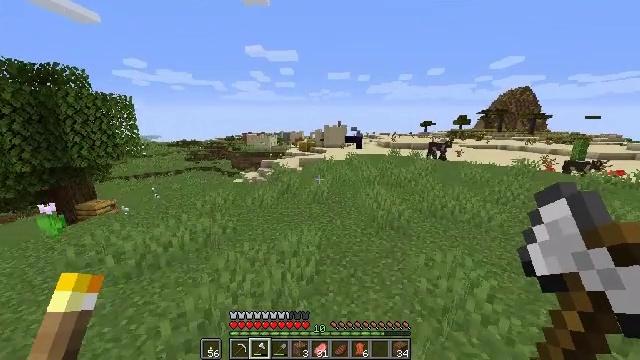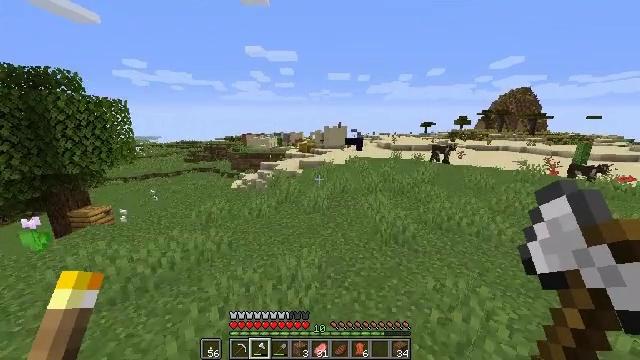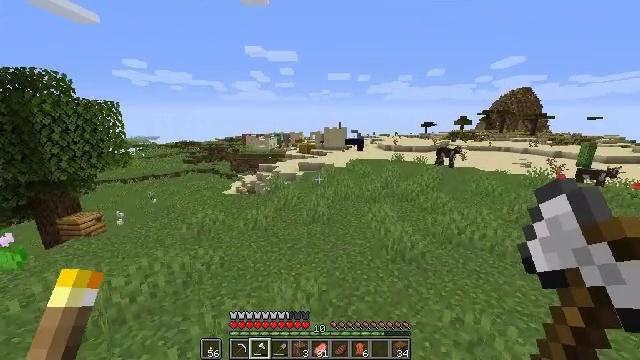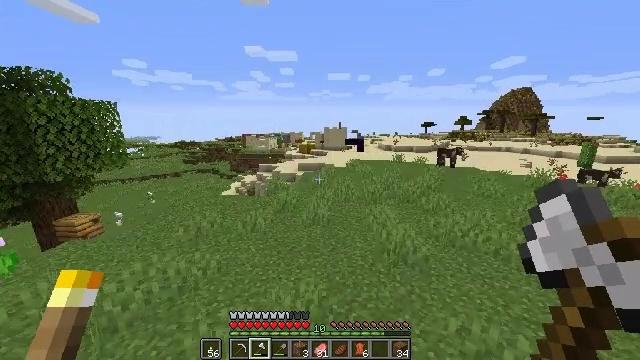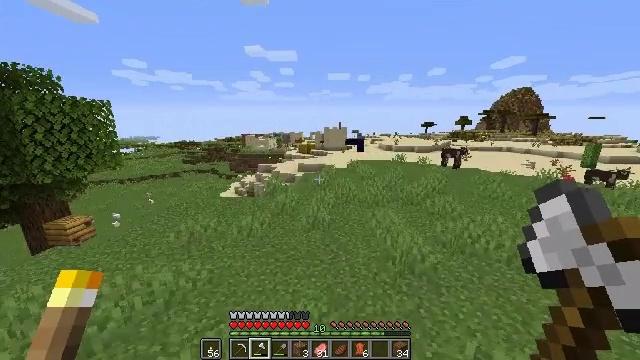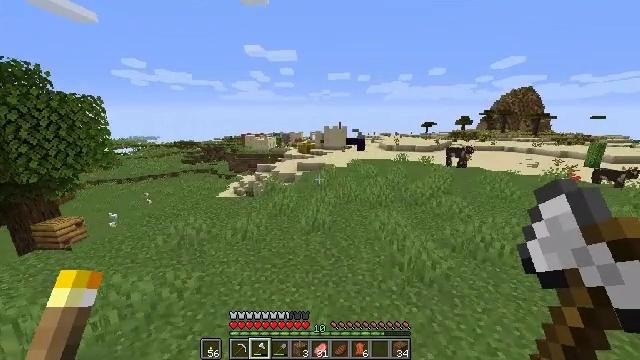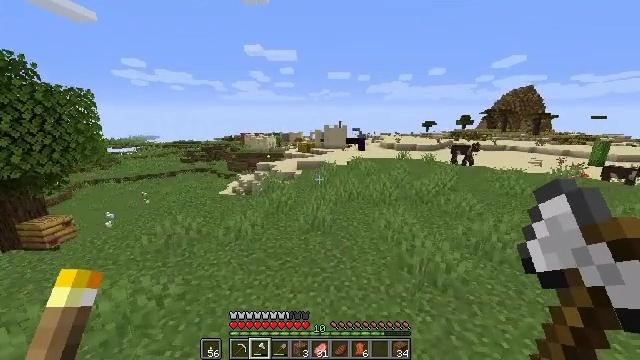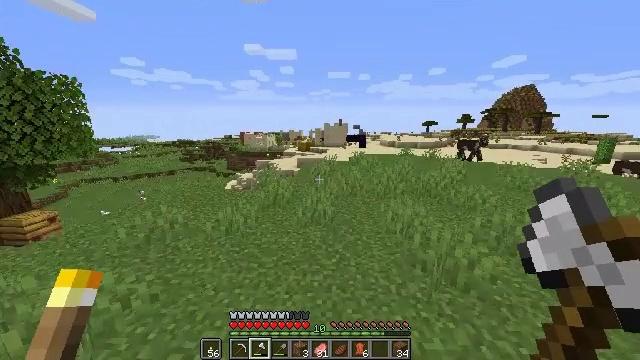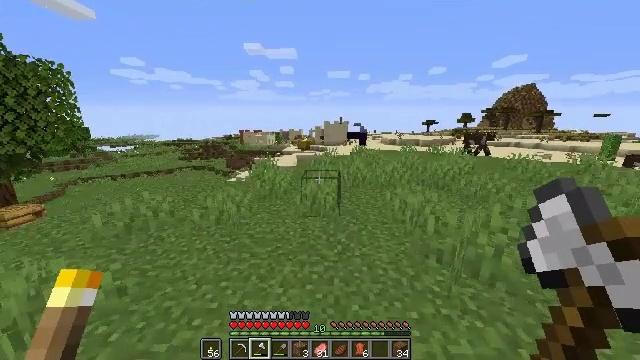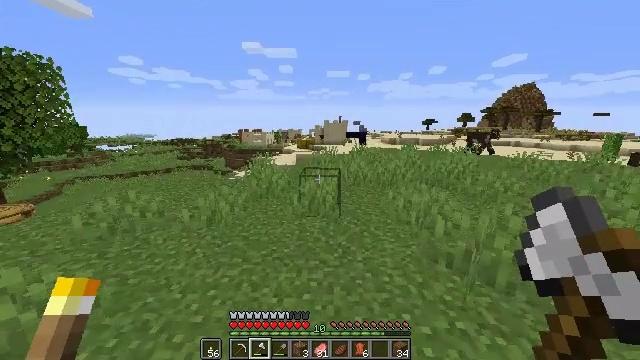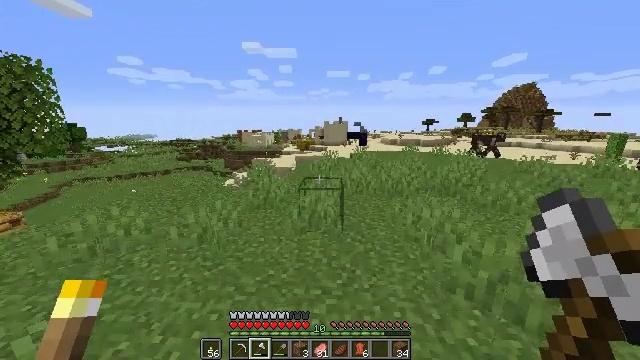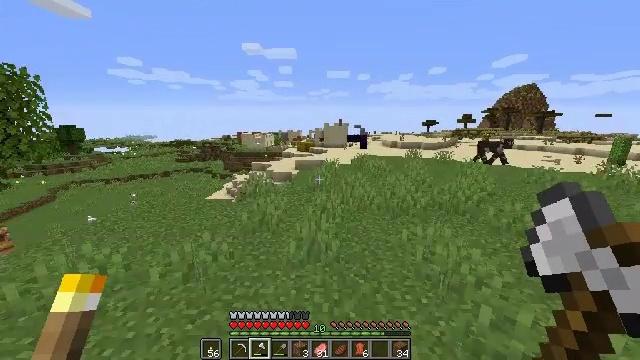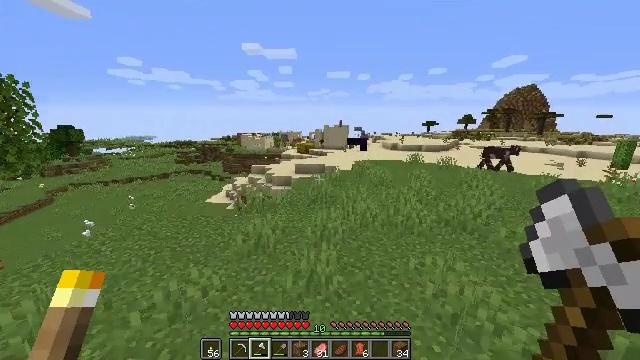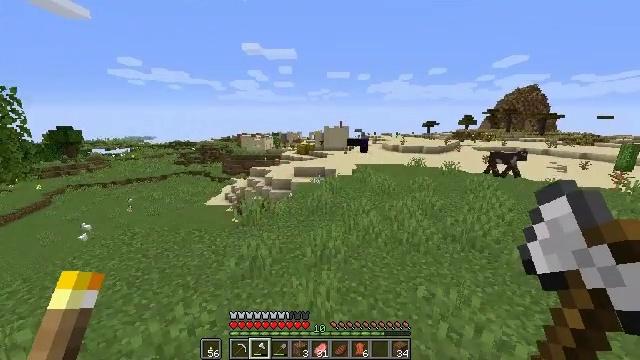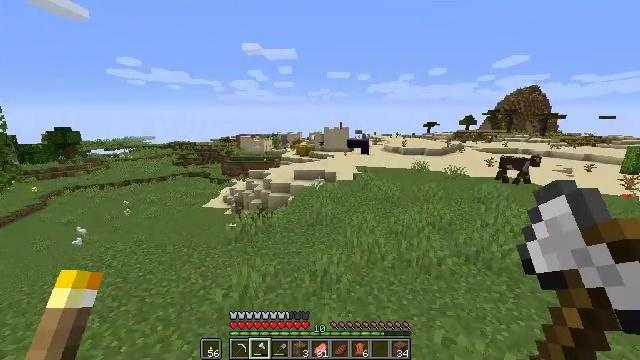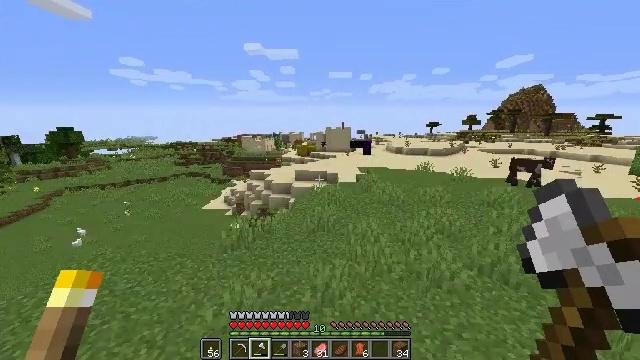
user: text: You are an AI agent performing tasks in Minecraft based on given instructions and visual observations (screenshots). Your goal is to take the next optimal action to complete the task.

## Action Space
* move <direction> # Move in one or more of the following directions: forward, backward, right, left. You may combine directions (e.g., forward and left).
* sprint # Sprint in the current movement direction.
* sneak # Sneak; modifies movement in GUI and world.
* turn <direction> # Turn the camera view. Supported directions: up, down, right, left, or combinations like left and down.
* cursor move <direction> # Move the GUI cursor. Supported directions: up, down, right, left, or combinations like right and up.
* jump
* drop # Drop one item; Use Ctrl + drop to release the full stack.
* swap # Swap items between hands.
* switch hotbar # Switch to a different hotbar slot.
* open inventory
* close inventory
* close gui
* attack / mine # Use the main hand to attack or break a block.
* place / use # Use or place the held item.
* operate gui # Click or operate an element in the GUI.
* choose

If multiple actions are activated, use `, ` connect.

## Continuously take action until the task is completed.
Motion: motion action
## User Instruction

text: Break the hay block to collect it.
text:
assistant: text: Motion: move forward, sprint, jump
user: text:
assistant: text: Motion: move forward, sprint, jump
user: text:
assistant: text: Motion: move forward, sprint, jump
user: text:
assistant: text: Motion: move forward, sprint, jump
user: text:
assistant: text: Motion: move forward, sprint, jump
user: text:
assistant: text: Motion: move forward, sprint, jump
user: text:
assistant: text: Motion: move forward, sprint, jump
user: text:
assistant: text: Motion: move forward, sprint, jump
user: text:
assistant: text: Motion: move forward, sprint, jump
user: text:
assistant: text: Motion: move forward, sprint, jump
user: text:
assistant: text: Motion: move forward, sprint, jump
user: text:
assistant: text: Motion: move forward, sprint, jump
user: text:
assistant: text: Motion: move forward, sprint, jump
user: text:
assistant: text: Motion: move forward, sprint, jump
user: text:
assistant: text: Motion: move forward, sprint, jump
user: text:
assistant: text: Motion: move forward, sprint, turn right, jump
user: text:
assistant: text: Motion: move forward, sprint, jump
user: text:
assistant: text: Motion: move forward, sprint, jump
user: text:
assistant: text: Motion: move forward, sprint, jump
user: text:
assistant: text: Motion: move forward, sprint, jump
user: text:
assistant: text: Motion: move forward, sprint, jump
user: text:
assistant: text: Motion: move forward, sprint, jump
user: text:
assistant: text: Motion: move forward, sprint, jump
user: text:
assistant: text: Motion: move forward, sprint, jump
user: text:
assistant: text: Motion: move forward, sprint, jump
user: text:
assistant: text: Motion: move forward, sprint, jump
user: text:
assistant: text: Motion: move forward, sprint, jump
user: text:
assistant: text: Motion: move forward, sprint, jump
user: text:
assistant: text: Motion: move forward, sprint, jump
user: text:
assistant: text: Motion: move forward, sprint, jump